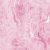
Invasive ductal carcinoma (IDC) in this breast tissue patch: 0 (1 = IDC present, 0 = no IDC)